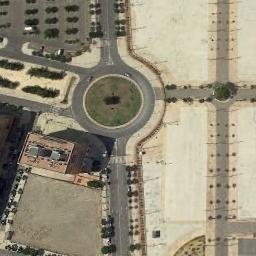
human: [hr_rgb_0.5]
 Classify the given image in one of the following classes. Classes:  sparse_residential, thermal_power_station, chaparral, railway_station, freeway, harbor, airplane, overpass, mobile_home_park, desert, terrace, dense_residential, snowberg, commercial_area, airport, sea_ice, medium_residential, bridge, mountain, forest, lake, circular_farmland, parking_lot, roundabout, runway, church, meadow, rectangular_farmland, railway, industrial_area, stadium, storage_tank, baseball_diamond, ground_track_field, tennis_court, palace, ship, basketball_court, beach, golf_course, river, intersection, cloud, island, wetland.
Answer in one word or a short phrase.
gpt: roundabout